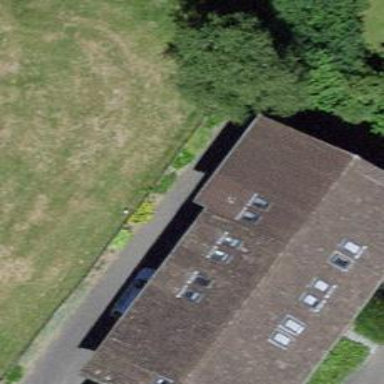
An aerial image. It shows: School building.